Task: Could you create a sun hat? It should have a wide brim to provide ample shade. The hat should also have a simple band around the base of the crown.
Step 29:
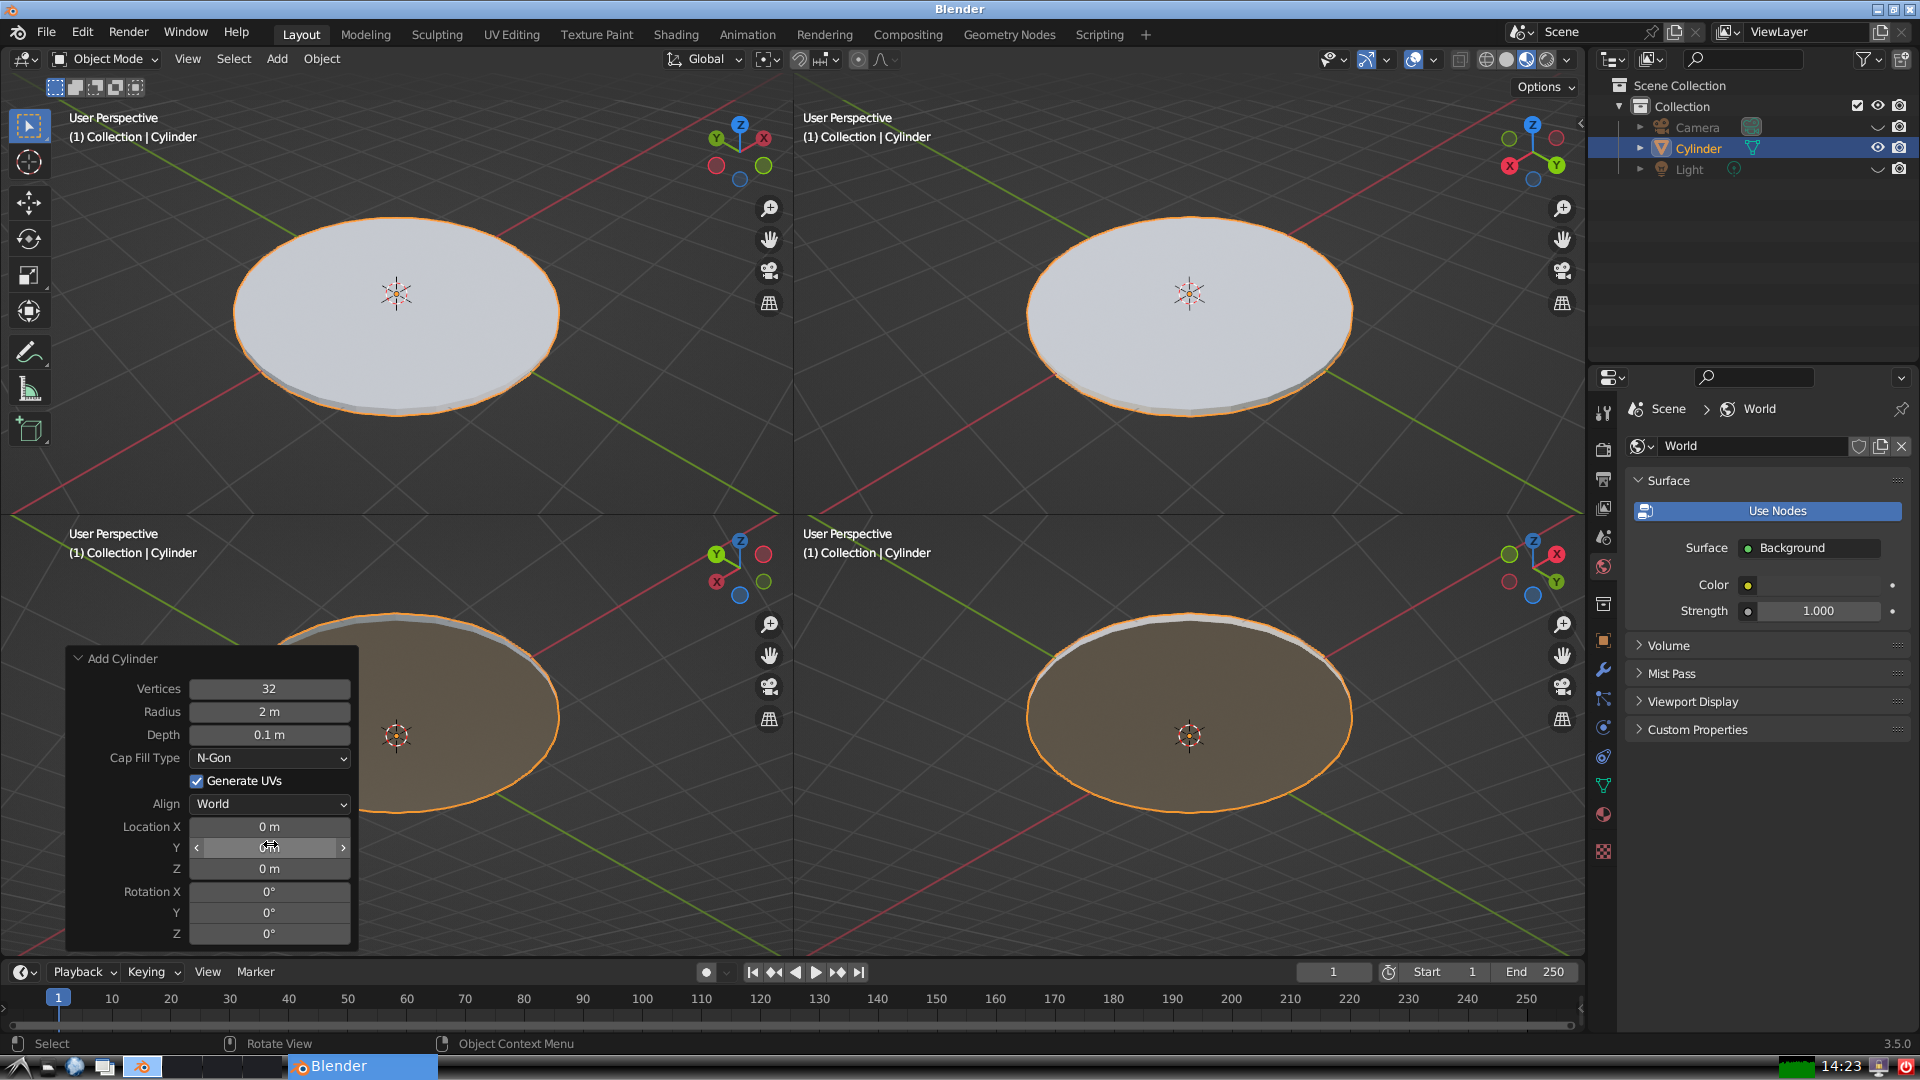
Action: click: no